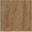
Piece: xx